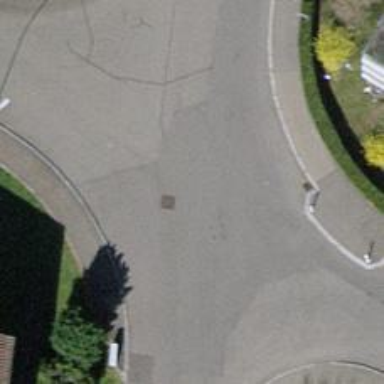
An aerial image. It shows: Residential road with asphalt surface and sidewalks on both sides.